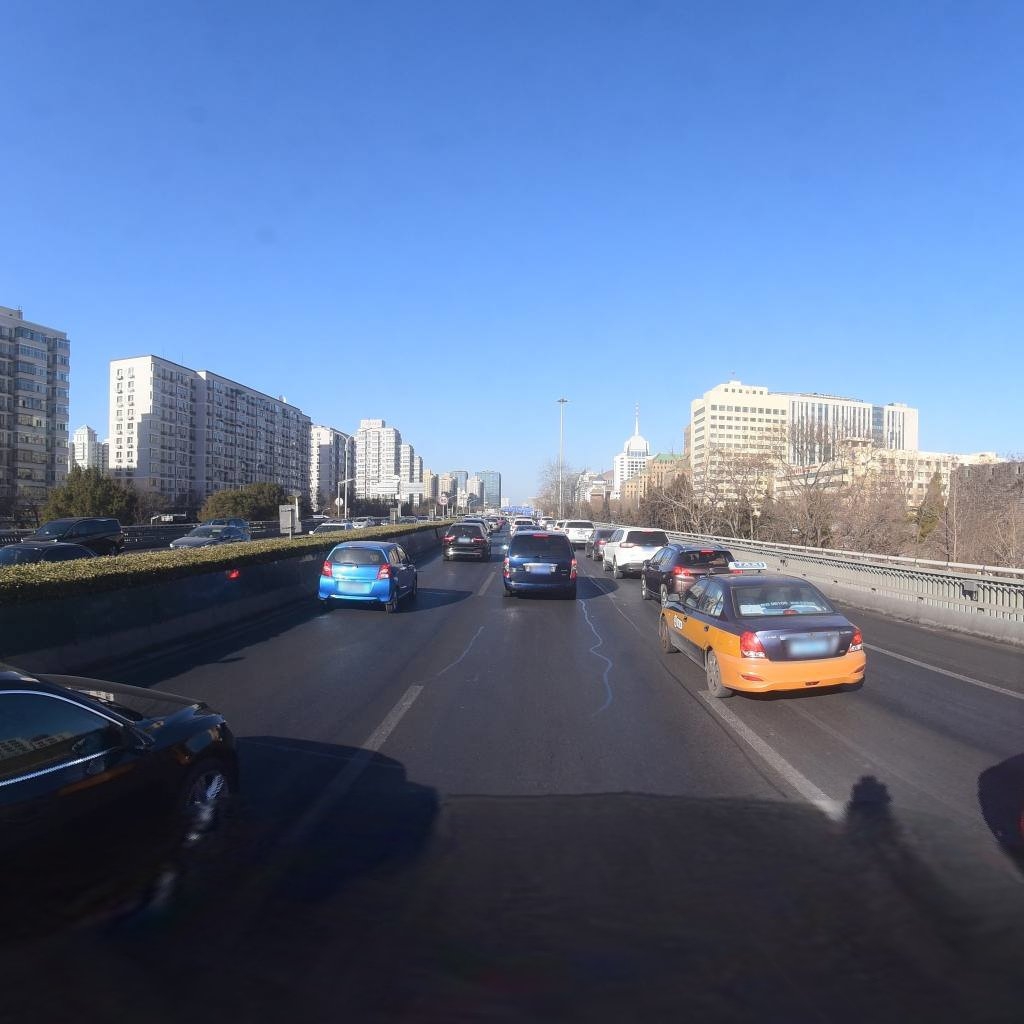
Region: Xicheng
Road damage annotations: longitudinal patch, longitudinal patch, transverse patch, longitudinal patch, longitudinal patch